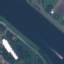
Label: River